Question: I want to update this file input to look like the image I've attached.
Currently I have this view:
> <URL>
But I would like it to look like the following:

My current attempt:
'''
<span class="btn">
<span class="fileupload-new">Bild auswahlen</span>
<span class="fileupload-exists">Andern</span>
<input type="file" name="bild" id="bild">
</span>
'''
How would I go about styling the default file input element?
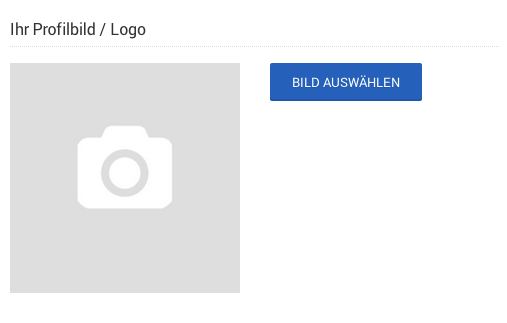
Answer: Just as a word of warning from past experience, certain methods of styling a file upload doesn't always work cross browser, and has given me some gray hair. But I believe the below solution should work for most cases
Based on the answer from @BjarkeCK
> <URL>
> <URL>
'''
<div style="padding:100px;">
<div class="uploadButton">
BILD AUSWAHLEN
<input type="file" />
</div>
</div>
'''
'''
$(function() {
$(".uploadButton").mousemove(function(e) {
var offL, offR, inpStart
offL = $(this).offset().left;
offT = $(this).offset().top;
aaa= $(this).find("input").width();
$(this).find("input").css({
left:e.pageX-aaa-30,
top:e.pageY-offT-10
})
});
});
'''
'''
.uploadButton input[type="file"] {
cursor:pointer;
position:absolute;
top:0px;
opacity:0;
}
.uploadButton {
position:relative;
overflow:hidden;
cursor:pointer;
/*** (Copied from the link you supplied) ***/
text-transform: uppercase;
font-size: 13px;
font-family: 'Roboto',Arial,sans-serif;
padding: 8px 22px;
display: inline-block;
-moz-border-radius: 2px;
border-radius: 2px;
text-shadow: 0 1px 0 rgba(0, 0, 0, 0.1);
text-align: center;
vertical-align: middle;
cursor: pointer;
-webkit-box-shadow: 0 -2px 0 rgba(0, 0, 0, 0.1) inset;
-moz-box-shadow: 0 -2px 0 rgba(0, 0, 0, 0.1) inset;
box-shadow: 0 -2px 0 rgba(0, 0, 0, 0.1) inset;
color: #FFF;
background-color: #2561BA;
}
'''
CSS only solution:
> <URL>